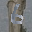
Label: 6